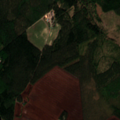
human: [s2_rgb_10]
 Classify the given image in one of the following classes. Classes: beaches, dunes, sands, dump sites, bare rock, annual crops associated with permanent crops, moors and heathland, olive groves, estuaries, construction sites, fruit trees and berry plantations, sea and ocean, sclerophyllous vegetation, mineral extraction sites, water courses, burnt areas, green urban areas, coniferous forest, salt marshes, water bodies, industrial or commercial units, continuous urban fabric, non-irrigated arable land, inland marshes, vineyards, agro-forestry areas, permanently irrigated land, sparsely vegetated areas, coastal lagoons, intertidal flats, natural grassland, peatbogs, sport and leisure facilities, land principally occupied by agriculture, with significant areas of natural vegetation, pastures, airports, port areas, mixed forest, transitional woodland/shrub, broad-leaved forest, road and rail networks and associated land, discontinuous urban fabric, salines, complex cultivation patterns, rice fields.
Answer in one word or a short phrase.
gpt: coniferous forest, mixed forest, transitional woodland/shrub, peatbogs, water bodies